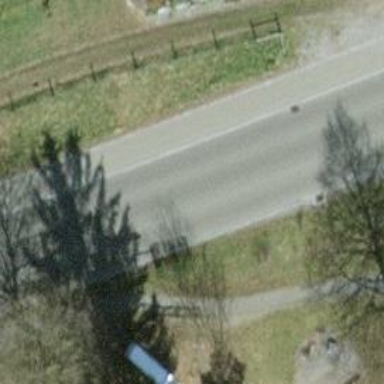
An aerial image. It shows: Tertiary road with sidewalk on the left.